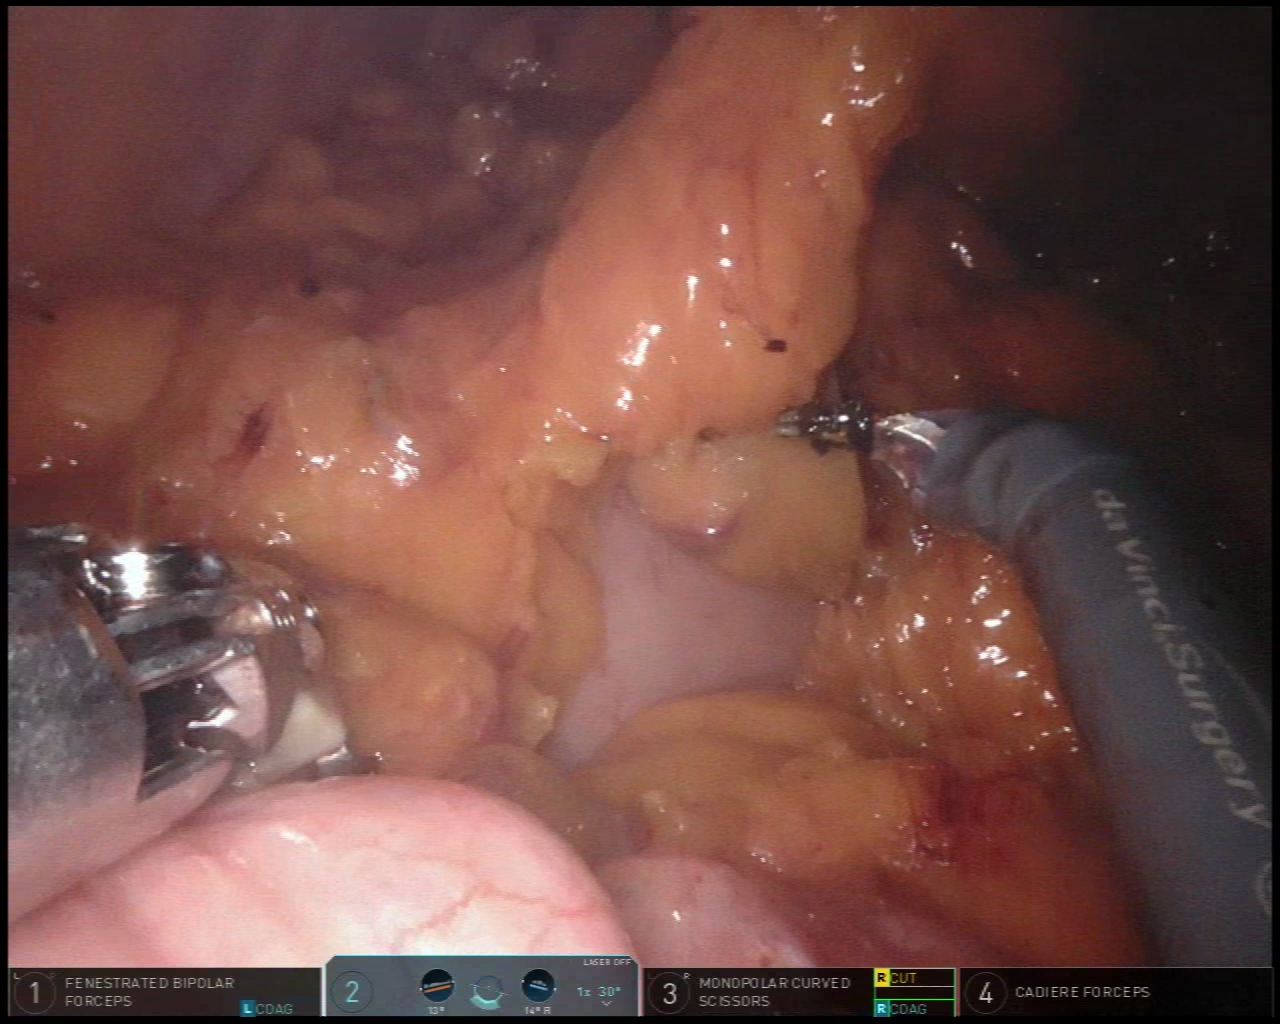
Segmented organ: stomach
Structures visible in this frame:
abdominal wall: no
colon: yes
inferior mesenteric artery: no
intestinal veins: no
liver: no
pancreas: no
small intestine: no
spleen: no
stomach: yes
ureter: no
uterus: no
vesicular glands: no